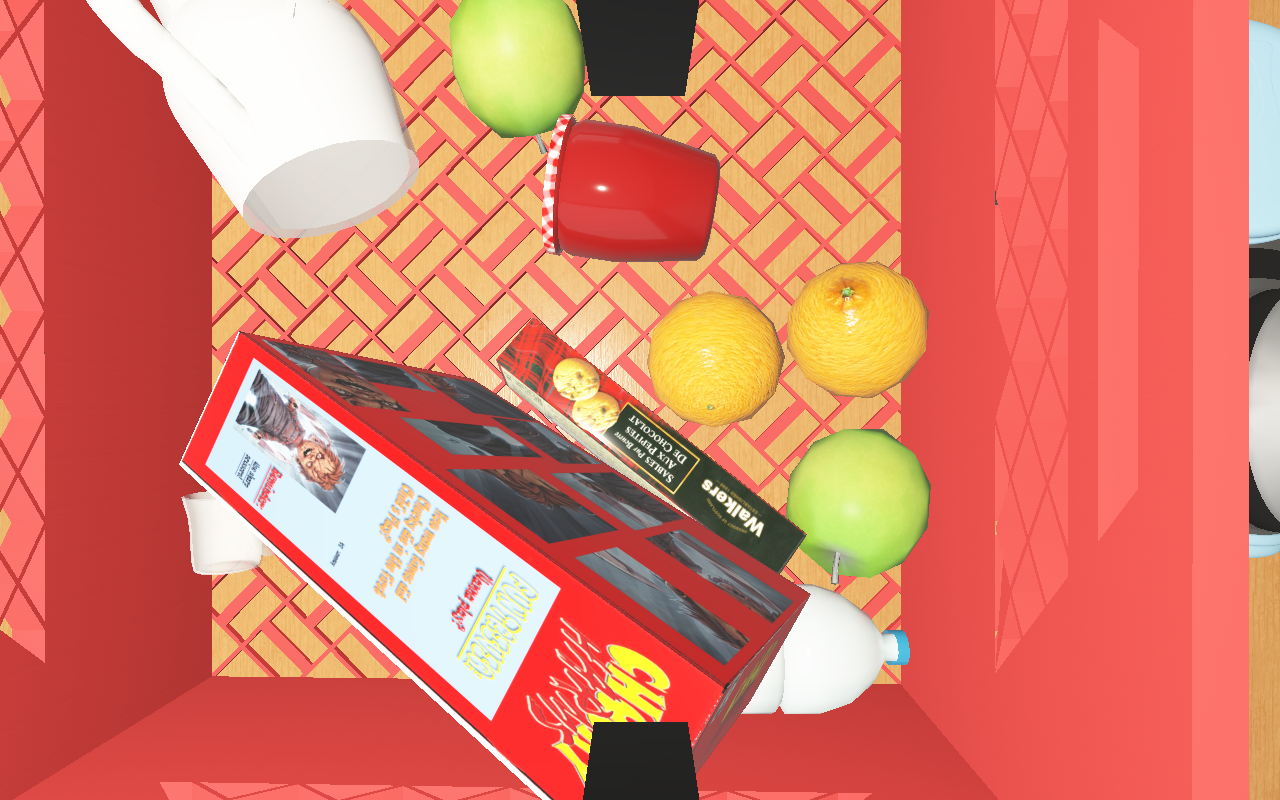
Objects in the scene:
carafe
water bottle
apple
apple
orange
orange
spoon
glass
wineglass
jam jar
cereal box
biscuit box